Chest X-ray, PA view. Patient: 22 years old, sex M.
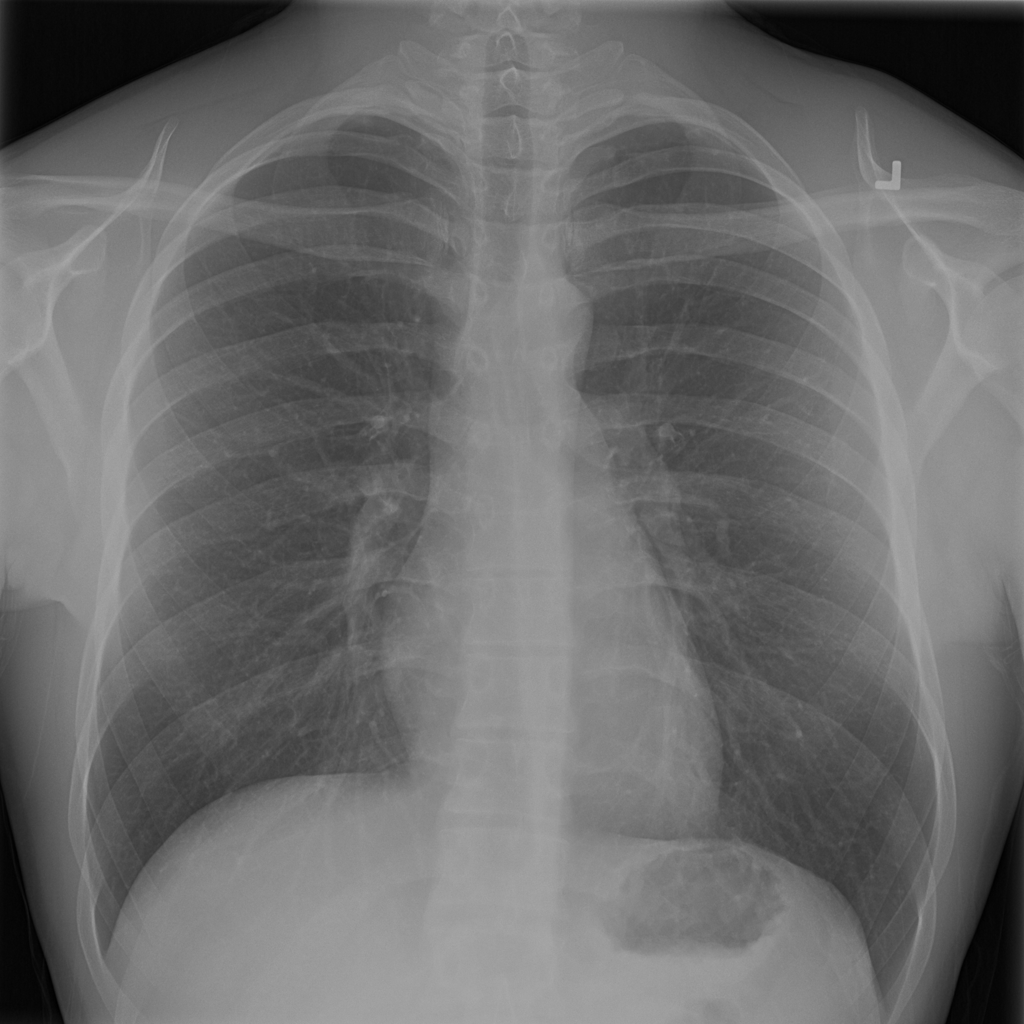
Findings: No Finding